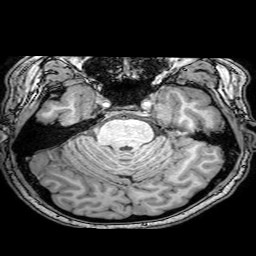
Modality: T1w
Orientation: coronal
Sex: male
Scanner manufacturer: philips
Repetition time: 0.008163 s
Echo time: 0.00375 s